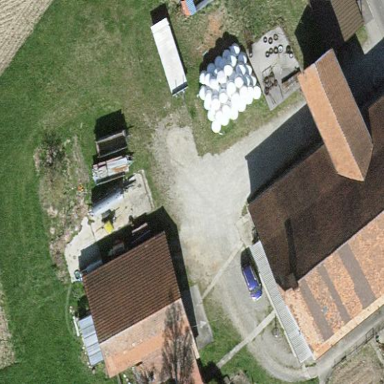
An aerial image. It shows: Farmyard area.